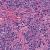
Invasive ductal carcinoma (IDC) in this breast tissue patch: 1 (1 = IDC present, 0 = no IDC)